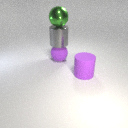
large purple rubber cylinder to the right of large purple rubber sphere